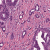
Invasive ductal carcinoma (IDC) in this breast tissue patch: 1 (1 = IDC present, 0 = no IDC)